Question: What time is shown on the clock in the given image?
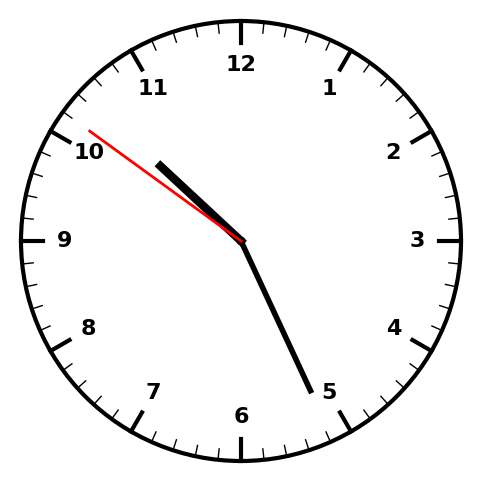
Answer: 10:25:51